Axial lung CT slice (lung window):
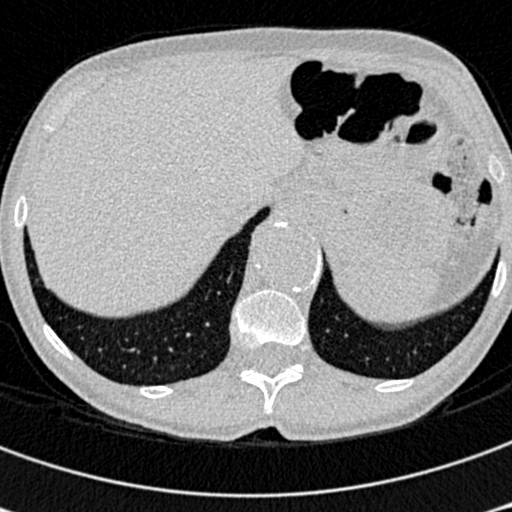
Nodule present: no